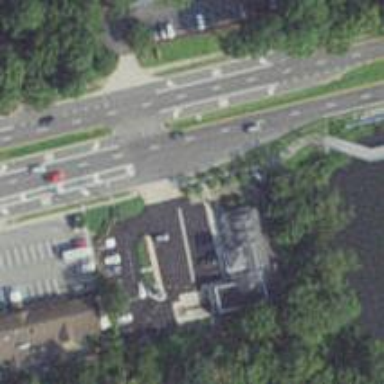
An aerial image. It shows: Trunk link highway.